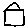
Label: house